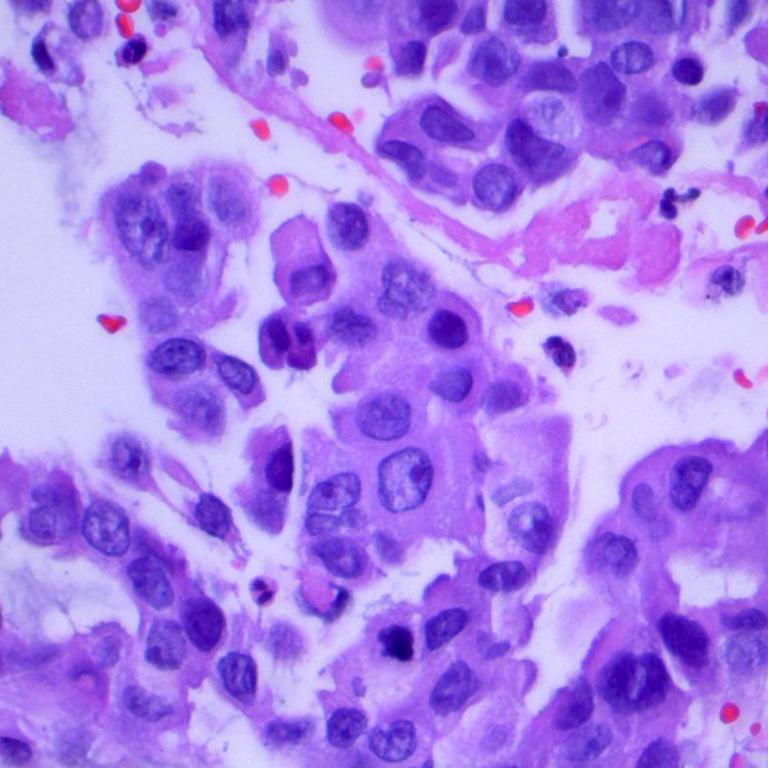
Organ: lung
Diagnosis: adenocarcinomas